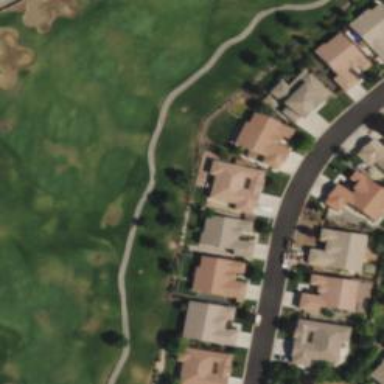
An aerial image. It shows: Grassy area designated as golf fairway.